Question: I have the following AngularJS below which opens up a dialog and I type into 2 input fields and press 'ok()' which will write the values of the inputs to my '$scope'.
This works but when I open the modal again and enter more details into the input fields and click 'ok()' I am trying to add this to the current 'input' object in my '$scope' but instead it is just over-writing it.
'''
var theApp = angular.module('theApp', []);
var app = angular.module('theApp', ['ui.bootstrap']);
app.controller('MenuSideController', ['$scope','$modal','$log', function($scope, $modal, $log) {
var ModalInstanceCtrl;
$scope.createmarker = function () {
var modalInstance = $modal.open({
templateUrl: 'template/modal-add-marker.html',
controller: ModalInstanceCtrl,
resolve: {},
scope: $scope.$new()
});
modalInstance.result.then(function (selectedItem) {
}, function () {
$log.info('Modal dismissed at: ' + new Date());
});
};
ModalInstanceCtrl = function ($scope, $modalInstance) {
$scope.input = [];
$scope.ok = function () {
$modalInstance.close($scope.input);
console.log($scope);
$scope.gps = "";
$scope.title = "";
};
$scope.cancel = function () {
$modalInstance.dismiss('cancel');
};
};
$scope.plotmarkers = function($scope) {
console.log($scope);
};
}]);
'''

Check out my code in <URL>
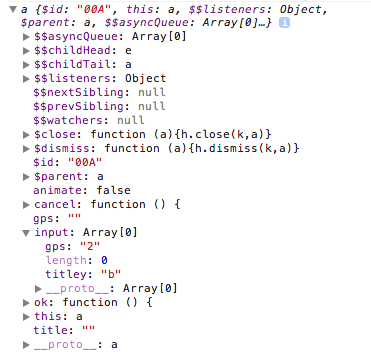
Answer: I would add/change to 'modalInstance':
'''
modalInstance.result.then(function (selectedItem) {
$scope.keys.push({title: selectedItem.titley, gps:selectedItem.gps, desc:selectedItem.desc});
}
'''
Demo <URL>